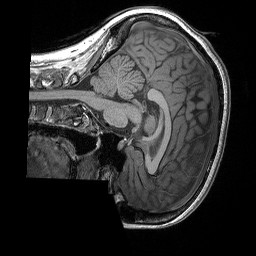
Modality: T1w
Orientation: sagittal
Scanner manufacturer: siemens
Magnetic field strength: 3 T
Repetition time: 2.3 s
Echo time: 0.00298 s